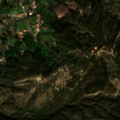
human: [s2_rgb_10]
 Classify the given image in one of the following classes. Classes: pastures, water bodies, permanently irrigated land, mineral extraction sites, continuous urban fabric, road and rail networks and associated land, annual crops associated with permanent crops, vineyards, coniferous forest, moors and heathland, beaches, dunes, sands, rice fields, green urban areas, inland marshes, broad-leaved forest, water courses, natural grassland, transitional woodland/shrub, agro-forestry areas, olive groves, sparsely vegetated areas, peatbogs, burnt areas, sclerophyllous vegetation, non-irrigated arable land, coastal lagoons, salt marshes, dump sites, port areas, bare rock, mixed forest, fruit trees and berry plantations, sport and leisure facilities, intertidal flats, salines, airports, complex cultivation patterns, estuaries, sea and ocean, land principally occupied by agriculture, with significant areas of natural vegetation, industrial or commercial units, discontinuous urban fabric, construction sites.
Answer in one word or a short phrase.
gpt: fruit trees and berry plantations, mixed forest, transitional woodland/shrub